Question: This would be my query:
'SELECT * FROM Bans ORDER BY Date DESC LIMIT 10'
Here's how the timestamp(Date) looks: 'September 01, 2012 - 10:33:13' | 'May 31, 2012 - 19:28:25', etc.. Now, my problem is, is that I have records from June, but they aren't showing.

How can I fix this?
Edit: This table should show the "Latest" 10 bans.
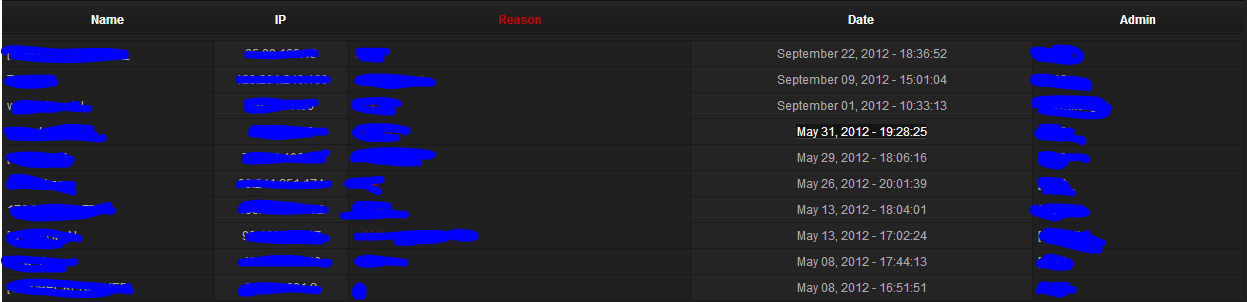
Answer: I may supose that dates are sorted in the alphabetical order, maybe you should try
'''
SELECT * FROM Bans ORDER BY TO_SECONDS(Date) DESC LIMIT 10
'''